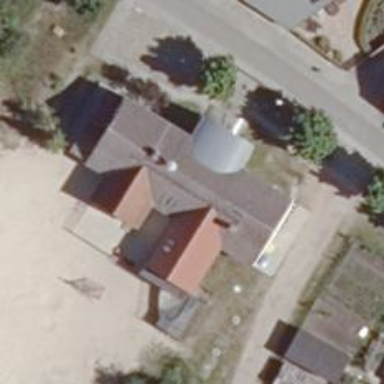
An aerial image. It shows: Kindergarten.